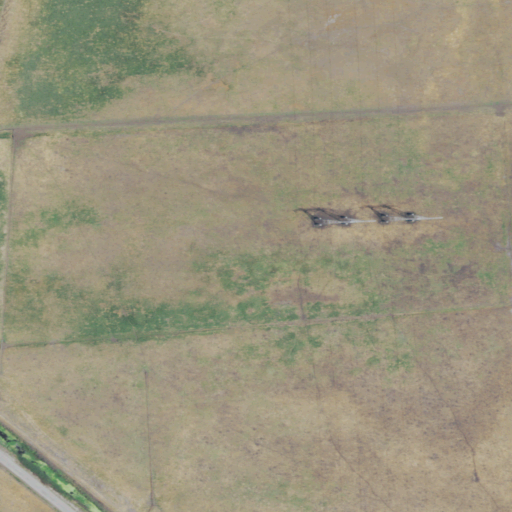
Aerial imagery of island in California named Jersey Island containing cultivated crops, pasture, low intensity development, and open development